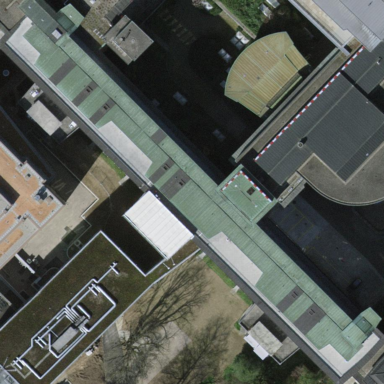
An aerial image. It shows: Hospital building.